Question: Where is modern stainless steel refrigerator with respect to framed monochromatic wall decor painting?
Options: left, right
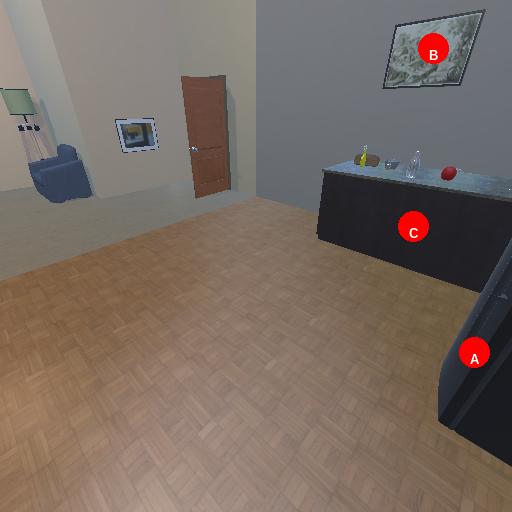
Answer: left